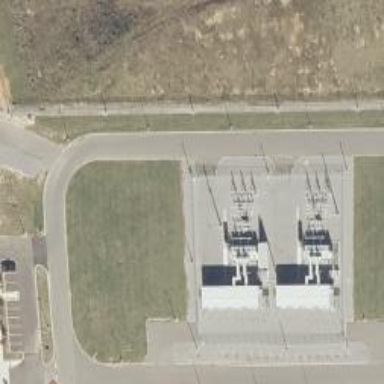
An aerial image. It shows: Switch used for power control.